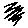
Label: zigzag